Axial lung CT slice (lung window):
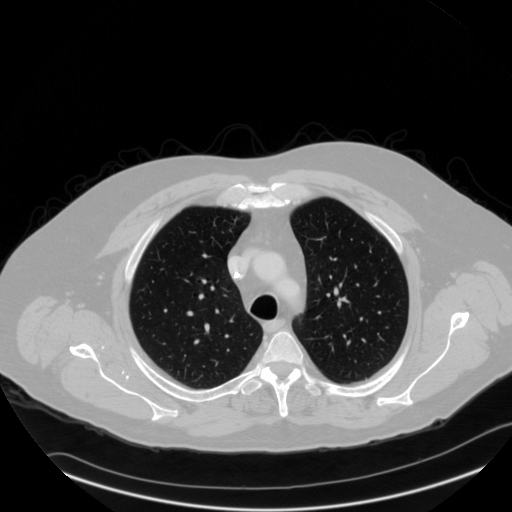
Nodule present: no